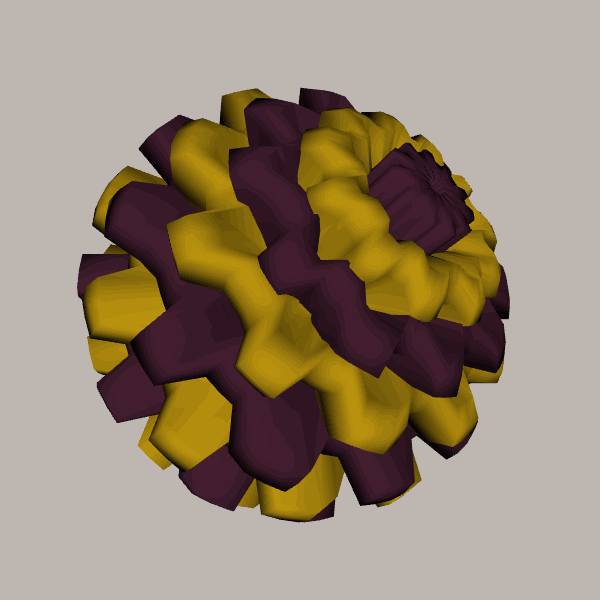
Background: light